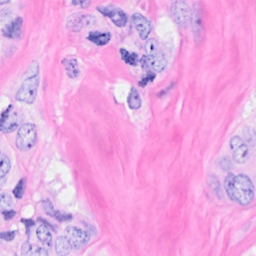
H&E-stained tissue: Breast